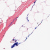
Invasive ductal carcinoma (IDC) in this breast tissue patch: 0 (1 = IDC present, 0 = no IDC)